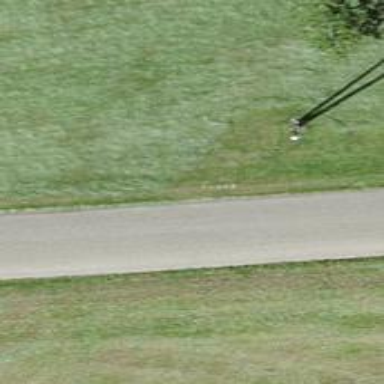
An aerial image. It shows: Paved tertiary road.